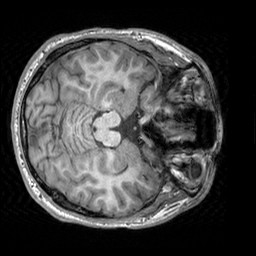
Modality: T1w
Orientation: axial
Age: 20
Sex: male
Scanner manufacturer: siemens
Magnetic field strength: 3 T
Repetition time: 2.3 s
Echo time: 0.00303 s